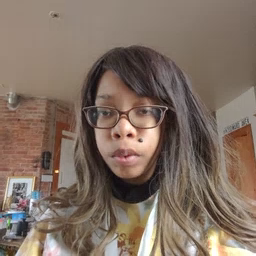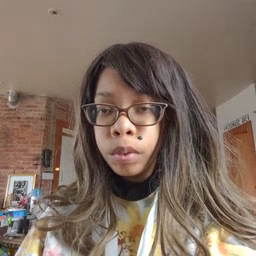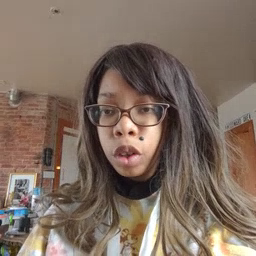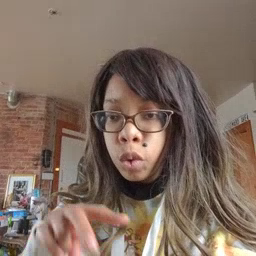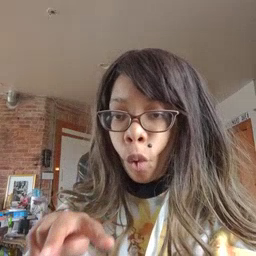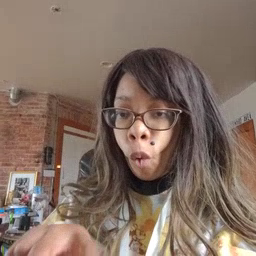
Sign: vacuum